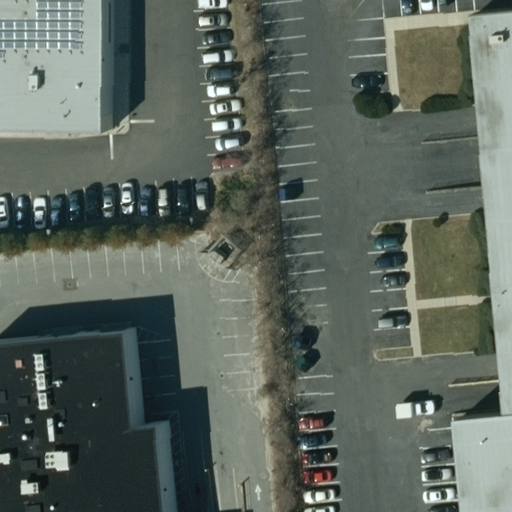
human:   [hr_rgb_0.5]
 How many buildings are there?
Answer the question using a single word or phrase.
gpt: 3

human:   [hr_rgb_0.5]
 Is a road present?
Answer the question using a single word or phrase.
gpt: yes

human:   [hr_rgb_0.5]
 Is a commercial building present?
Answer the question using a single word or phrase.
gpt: yes

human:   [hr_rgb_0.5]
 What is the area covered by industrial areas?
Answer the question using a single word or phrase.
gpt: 10623m2

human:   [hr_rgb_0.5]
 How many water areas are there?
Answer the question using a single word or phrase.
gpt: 0

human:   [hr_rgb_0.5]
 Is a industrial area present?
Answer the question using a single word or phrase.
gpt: yes

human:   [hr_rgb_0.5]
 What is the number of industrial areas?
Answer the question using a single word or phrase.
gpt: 1

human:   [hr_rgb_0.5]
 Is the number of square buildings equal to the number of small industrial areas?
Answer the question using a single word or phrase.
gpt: yes

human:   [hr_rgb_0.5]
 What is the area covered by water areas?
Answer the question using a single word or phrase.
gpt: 0m2

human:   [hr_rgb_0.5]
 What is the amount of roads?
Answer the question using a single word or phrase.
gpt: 1

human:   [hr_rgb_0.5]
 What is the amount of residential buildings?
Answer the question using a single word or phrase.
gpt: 0

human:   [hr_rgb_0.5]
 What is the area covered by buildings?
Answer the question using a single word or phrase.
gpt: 1950m2

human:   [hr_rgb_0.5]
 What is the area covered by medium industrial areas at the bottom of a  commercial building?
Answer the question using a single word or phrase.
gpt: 0m2

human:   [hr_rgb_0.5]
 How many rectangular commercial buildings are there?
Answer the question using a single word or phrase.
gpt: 2

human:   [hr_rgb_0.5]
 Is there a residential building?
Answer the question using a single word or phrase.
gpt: no

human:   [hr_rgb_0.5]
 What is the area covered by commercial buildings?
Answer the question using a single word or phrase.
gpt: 1950m2

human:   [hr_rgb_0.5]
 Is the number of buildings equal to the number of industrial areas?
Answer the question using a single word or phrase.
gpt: no

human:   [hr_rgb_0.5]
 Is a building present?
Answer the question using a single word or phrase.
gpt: yes

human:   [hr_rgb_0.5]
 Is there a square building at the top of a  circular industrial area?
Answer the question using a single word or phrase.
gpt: no

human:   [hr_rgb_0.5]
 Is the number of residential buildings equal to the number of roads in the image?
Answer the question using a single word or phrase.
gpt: no

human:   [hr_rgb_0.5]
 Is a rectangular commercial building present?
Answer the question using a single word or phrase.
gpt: yes

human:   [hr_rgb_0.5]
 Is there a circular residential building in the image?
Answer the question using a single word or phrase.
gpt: no

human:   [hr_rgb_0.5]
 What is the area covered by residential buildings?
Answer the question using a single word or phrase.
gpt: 0m2

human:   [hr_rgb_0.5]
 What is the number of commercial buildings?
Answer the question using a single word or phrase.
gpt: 3

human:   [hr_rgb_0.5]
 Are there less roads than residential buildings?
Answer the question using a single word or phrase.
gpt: no

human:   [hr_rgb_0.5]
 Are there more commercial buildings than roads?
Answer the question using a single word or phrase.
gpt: yes

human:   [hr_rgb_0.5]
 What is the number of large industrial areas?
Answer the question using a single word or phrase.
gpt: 1

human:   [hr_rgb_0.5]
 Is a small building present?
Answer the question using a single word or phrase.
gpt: yes

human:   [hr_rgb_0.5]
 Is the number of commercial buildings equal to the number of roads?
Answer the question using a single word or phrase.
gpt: no

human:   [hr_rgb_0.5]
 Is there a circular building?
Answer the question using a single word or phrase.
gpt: no

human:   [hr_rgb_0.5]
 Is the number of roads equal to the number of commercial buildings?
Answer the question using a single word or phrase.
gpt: no

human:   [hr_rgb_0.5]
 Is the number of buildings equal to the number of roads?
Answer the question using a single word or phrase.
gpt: no

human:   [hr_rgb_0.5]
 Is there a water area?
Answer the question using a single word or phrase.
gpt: no

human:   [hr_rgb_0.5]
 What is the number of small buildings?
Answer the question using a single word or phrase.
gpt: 1

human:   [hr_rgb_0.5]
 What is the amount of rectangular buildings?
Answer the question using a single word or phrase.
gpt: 2

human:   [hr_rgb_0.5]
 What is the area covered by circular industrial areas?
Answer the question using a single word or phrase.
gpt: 0m2

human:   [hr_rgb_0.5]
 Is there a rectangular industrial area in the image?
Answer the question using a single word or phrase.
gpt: yes

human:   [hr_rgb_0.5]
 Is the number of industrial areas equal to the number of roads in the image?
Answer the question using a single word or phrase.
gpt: yes

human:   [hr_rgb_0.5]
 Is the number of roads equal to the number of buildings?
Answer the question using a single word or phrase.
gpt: no

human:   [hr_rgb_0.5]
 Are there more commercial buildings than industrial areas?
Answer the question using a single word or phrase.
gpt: yes

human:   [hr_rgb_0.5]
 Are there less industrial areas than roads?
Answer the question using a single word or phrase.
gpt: no

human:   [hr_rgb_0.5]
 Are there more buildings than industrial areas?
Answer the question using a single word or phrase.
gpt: yes

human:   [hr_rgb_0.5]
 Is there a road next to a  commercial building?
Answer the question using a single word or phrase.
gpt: yes

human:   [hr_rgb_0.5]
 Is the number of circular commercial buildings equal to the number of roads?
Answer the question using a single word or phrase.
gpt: no

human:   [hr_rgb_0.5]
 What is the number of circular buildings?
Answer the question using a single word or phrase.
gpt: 0

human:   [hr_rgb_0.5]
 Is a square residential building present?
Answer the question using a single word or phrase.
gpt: no

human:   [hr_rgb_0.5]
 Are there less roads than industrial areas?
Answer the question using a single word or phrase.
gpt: no

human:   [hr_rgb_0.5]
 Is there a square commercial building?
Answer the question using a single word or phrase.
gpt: no

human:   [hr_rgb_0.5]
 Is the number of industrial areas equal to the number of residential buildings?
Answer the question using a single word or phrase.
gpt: no

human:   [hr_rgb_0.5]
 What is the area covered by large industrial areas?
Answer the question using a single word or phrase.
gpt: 10623m2

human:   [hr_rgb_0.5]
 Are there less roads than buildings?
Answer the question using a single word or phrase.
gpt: yes

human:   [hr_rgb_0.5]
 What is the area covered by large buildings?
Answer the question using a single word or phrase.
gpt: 1770m2

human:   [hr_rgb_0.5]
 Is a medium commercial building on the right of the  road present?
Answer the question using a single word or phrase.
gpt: yes

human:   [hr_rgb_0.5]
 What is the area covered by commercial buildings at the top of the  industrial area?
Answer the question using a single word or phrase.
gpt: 1950m2

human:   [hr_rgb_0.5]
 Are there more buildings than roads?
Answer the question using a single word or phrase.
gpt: yes

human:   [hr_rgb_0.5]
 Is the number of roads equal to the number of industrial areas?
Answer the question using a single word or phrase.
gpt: yes

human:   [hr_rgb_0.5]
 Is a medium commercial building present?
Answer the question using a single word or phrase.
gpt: yes

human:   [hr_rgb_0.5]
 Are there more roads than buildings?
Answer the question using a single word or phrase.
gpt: no

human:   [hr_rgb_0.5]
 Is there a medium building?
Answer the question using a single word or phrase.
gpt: yes

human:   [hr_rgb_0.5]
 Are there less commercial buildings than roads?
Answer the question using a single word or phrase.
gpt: no

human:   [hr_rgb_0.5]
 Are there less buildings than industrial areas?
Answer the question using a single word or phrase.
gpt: no

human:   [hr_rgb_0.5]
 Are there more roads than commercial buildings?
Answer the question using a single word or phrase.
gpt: no

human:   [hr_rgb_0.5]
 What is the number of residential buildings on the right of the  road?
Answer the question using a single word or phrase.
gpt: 0

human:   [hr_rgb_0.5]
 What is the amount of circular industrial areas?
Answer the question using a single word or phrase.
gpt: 0